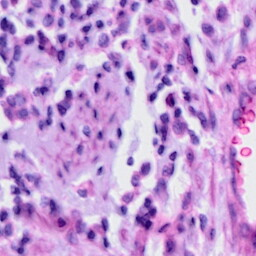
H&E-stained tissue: Cervix